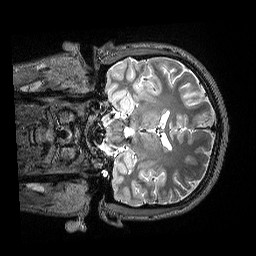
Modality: T2w
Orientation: coronal
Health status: healthy
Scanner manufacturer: siemens
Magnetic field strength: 3 T
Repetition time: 4.8 s
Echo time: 0.452 s